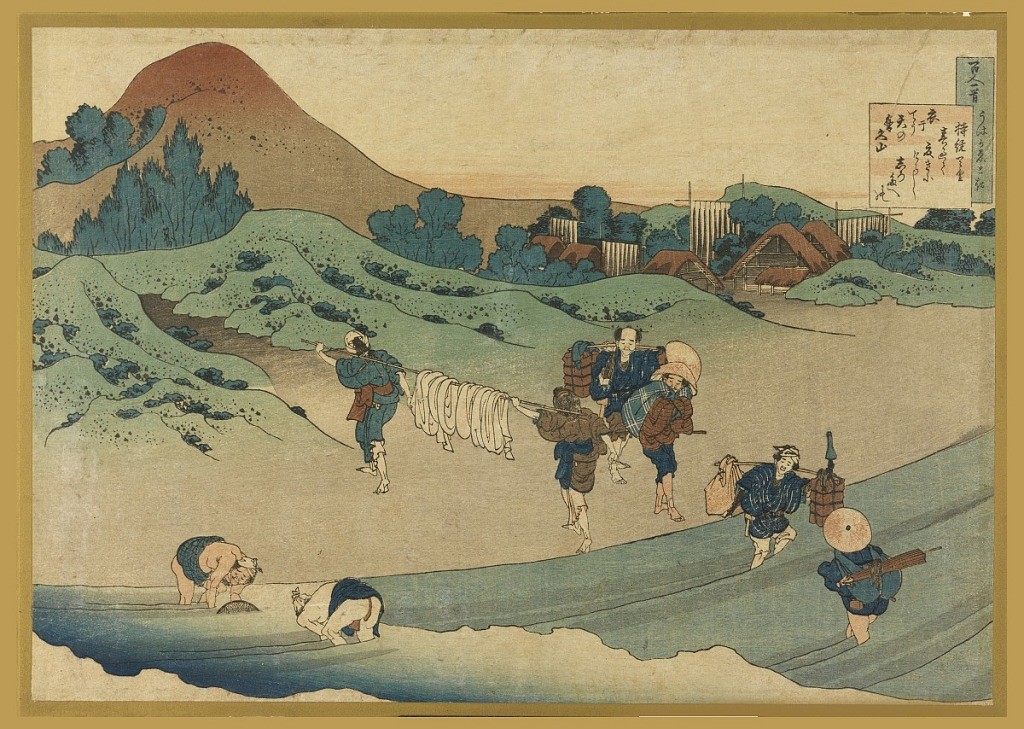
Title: Jito Tenno (Workers Dyeing Cloth), from Hyakunin Isshu ubaga Etoki (The Hundred Poems Explained by the Nurse)
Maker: Katsushika Hokusai, 1760 – 1849
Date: ca. 1840
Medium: Woodblock print (ukiyo-e) on mulberry paper (washi), ink with color
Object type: Print
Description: Scene shows workers in various stages of dyeing cloth.